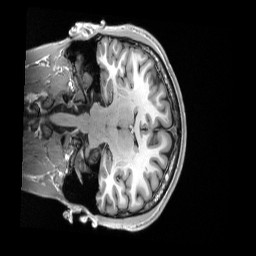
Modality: T1w
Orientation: coronal
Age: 24